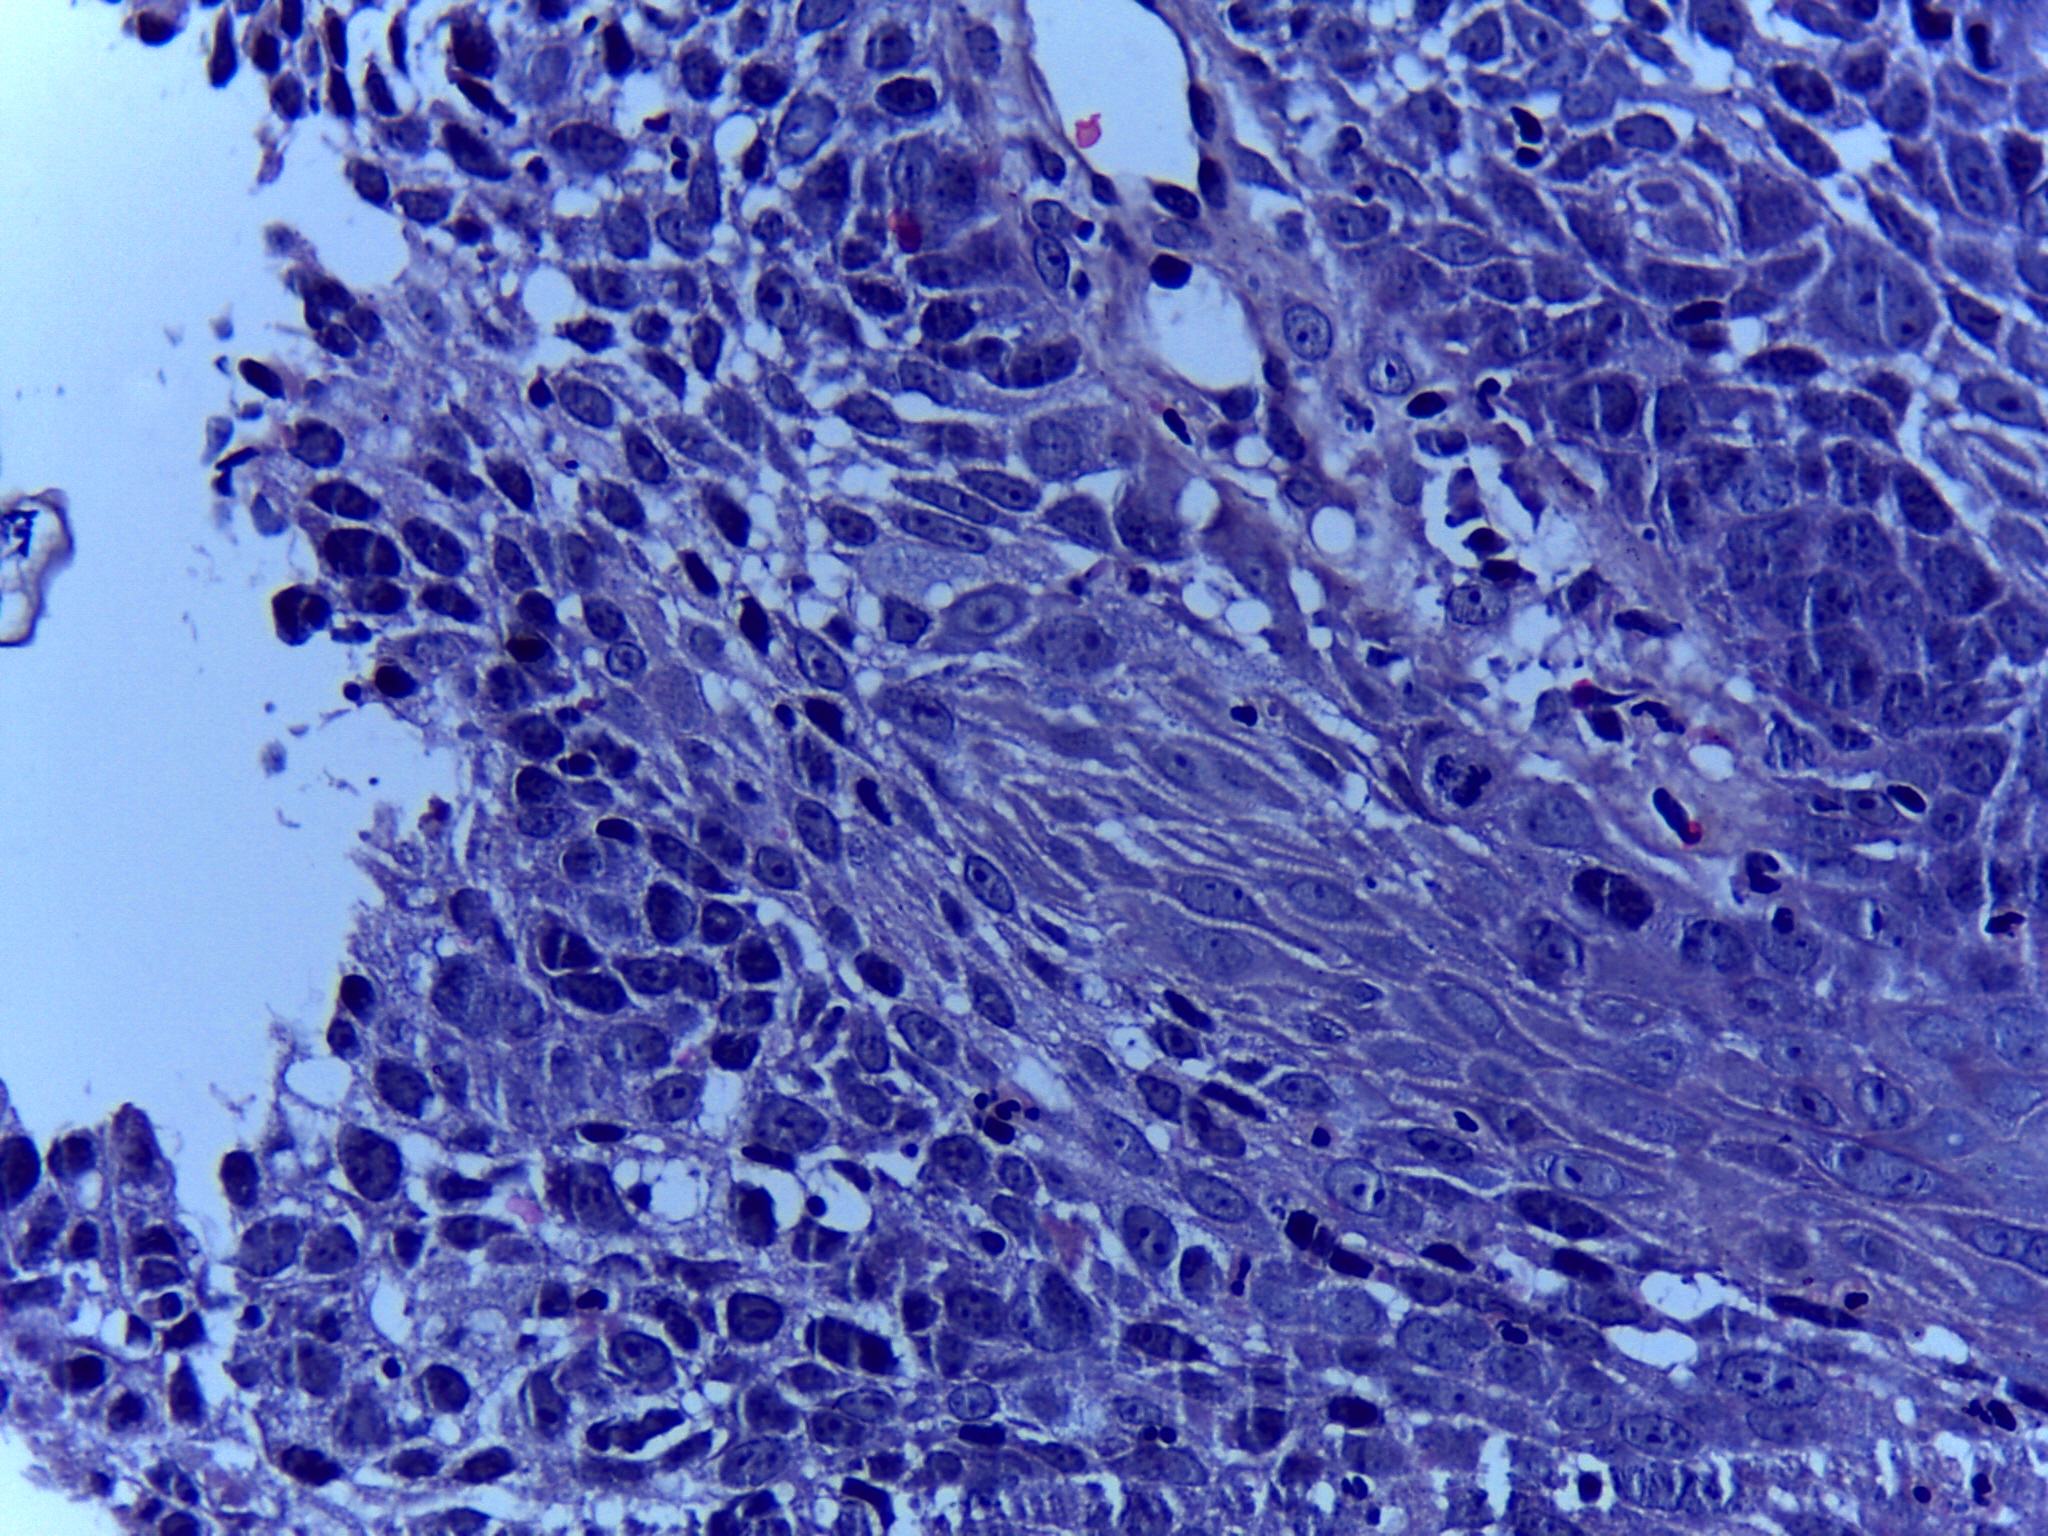
Diagnosis: OSCC